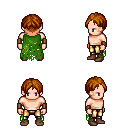
a pixel art fantasy rpg character, male body template, human, light skin, green tattered cape, gold greaves, brunette parted hairstyle, leather bracers, brown shoes, four views (front, back, left, right), 2x2 character sprite sheet, small pixel art, hard edges, no anti-aliasing